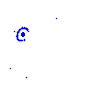
Particle: pion